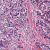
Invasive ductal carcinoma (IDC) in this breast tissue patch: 1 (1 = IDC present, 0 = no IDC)